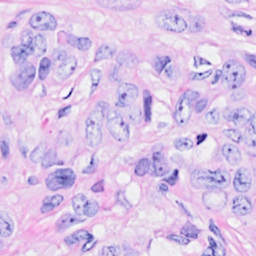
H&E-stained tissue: Breast